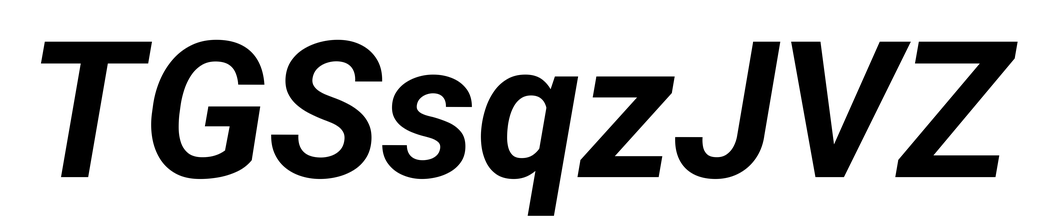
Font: Roboto-Italic_Bold_Italic